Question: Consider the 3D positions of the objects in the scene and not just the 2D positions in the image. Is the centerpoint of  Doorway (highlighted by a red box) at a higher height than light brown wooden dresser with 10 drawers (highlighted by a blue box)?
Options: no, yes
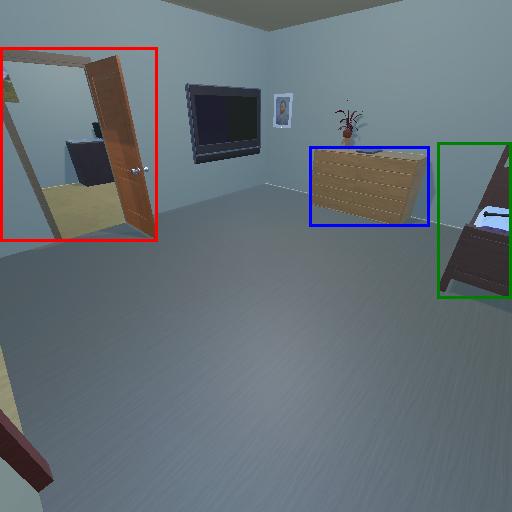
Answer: no